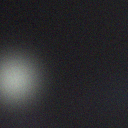
Screen state: off